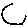
Label: circle